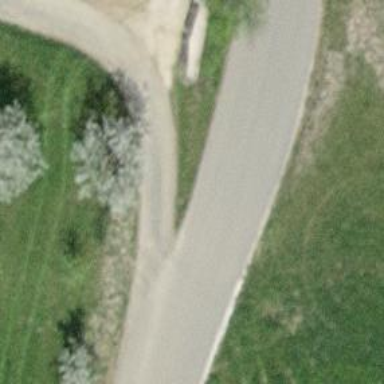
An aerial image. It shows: Tertiary road.